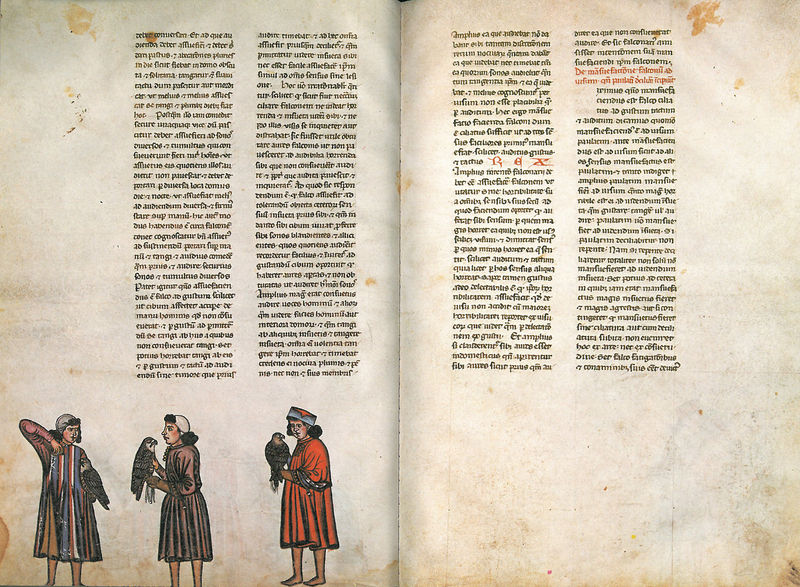
Titel: Falkenbuch Friedrichs des II.; De arte venandi cum avibus
Institution: Rom, Biblioteca Vaticana
Schlagwörter: adler, vogel, menschen, braun, bunt, hut, kleider, männer, zeichen, zeichnung, rot, haube, alt, bibel, kleidung, vögel, gewand, schrift, spalten, friedrich, blue, columns, hat, kaiser, könig, men, people, red, robes, white, women, arm, black, dress, female, figures, hair, lady, three, kopftuch, buch, druck, illustration, text, buchstaben, hauben, flecken, pergament, feather, glove, man, mittelalter, stand, falkenjagd, paper, buchseiten, color, coat, bird, hats, birds, eagle, falcon, fly, writing, altdeutsch, handschrift, letters, sizilien, human, arms, miniaturen, latein, notes, animal, legs, book, buchmalerei, falkner, eite, stripes, skript, gloves, script, manuskript, humans, falken, rex, page, russian, middle ages, words, written, friedrich ii., falkenbuch, pages, brwon, age, barefoot, tome, middle, owls, hawk, language, scripture, old book, stains, stained, monotone, 3, perch, codex, red cape, falcons, falconer, pheasants, falconers, tame, falconry, messages, apprentices, textsaeulen, burids, falconery, falk, bookc